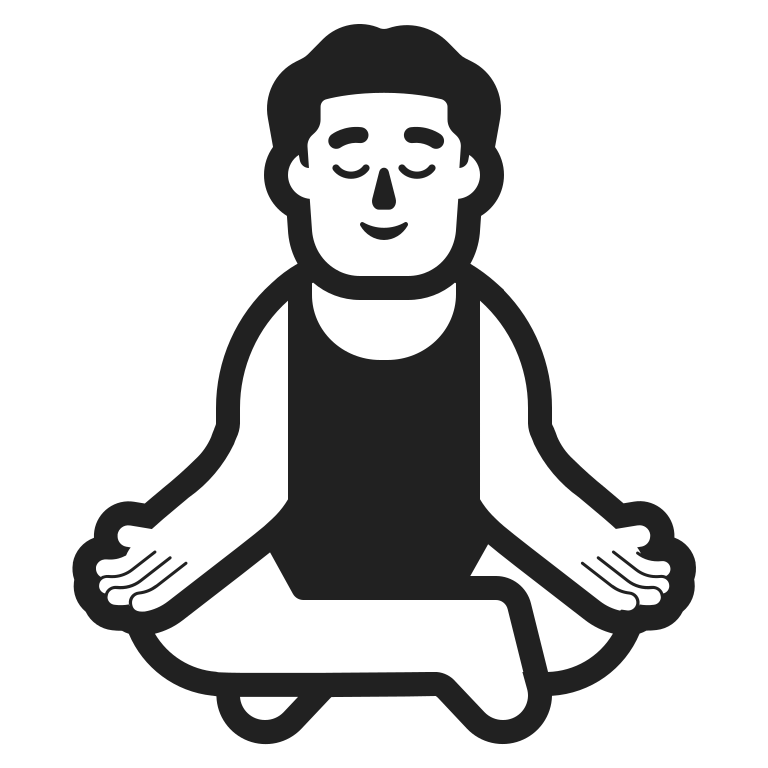
man in lotus position high contrast default